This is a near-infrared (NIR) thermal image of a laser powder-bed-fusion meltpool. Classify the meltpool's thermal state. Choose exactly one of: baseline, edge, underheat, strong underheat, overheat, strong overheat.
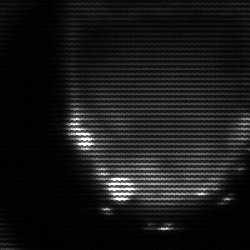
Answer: edge